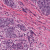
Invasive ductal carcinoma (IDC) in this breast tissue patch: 1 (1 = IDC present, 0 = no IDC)